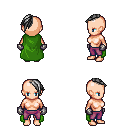
a pixel art fantasy rpg character, female body template, human, light skin, green cape, magenta pants, gray long mohawk hairstyle, metal gloves, four views (front, back, left, right), 2x2 character sprite sheet, small pixel art, hard edges, no anti-aliasing